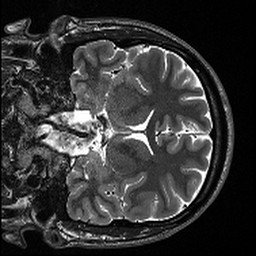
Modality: T2w
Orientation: coronal
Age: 26
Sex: male
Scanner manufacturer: siemens
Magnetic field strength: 3 T
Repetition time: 13.15 s
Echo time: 0.082 s